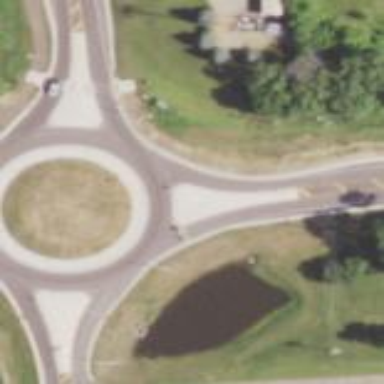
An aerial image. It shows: Secondary road with asphalt surface leading to roundabout.